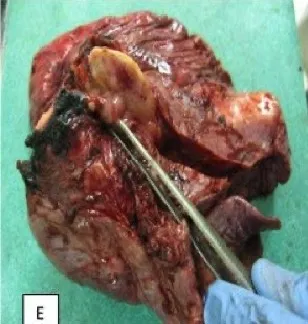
(E and F) Post pneumonectomy view. Huge
bulky tumour removed from left main bronchus.
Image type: medical_photograph (other_medical_photograph)